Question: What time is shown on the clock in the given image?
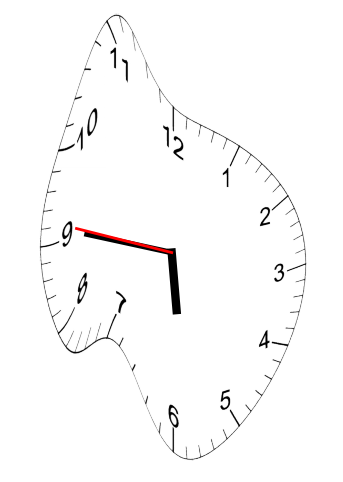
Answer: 05:45:46